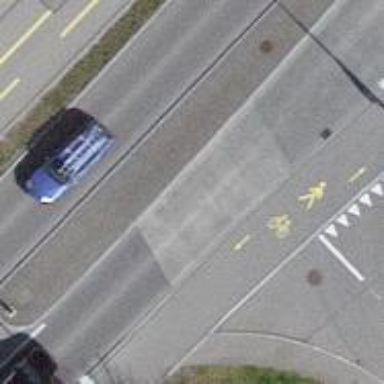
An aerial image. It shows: Primary highway with asphalt surface and dedicated cycle track.